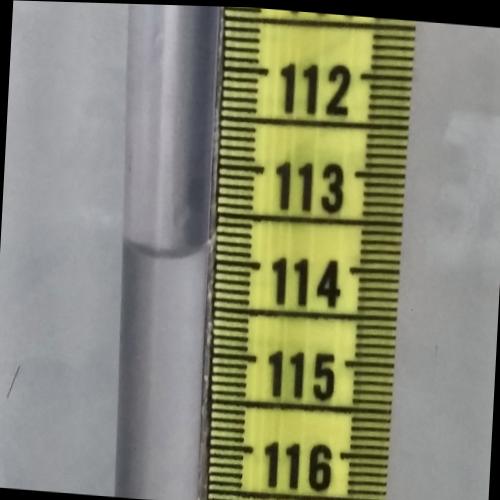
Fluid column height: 114.0 cm